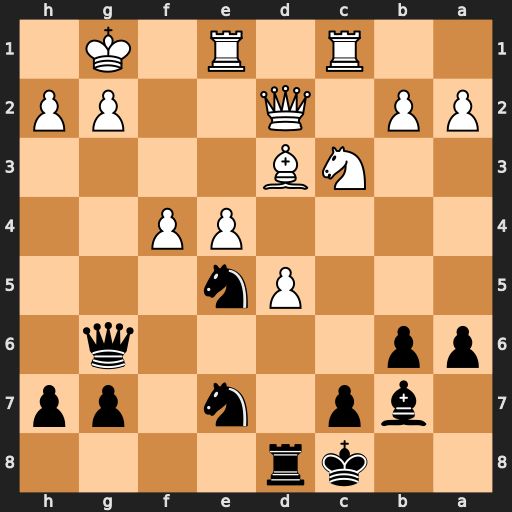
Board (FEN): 2kr4/1bp1n1pp/pp4q1/3Pn3/4PP2/2NB4/PP1Q2PP/2R1R1K1
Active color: b
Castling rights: -
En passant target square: -
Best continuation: Nf3+ Kh1 Nxd2